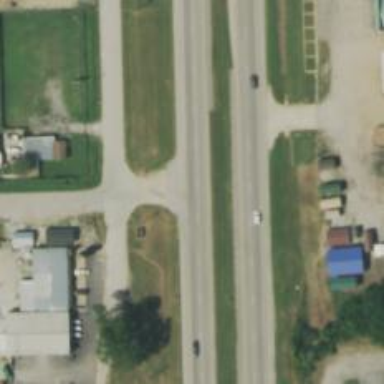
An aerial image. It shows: This image shows trunk highway that functions as expressway.